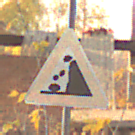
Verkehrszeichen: SteinschlagRechts
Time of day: SunriseSunset
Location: Roofed (Suburban)
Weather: Clear
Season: NotSpecified
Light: Natural